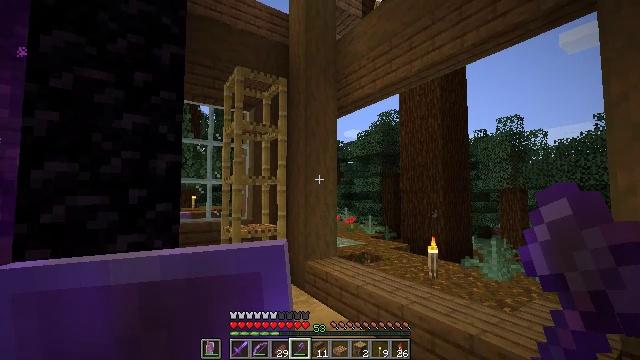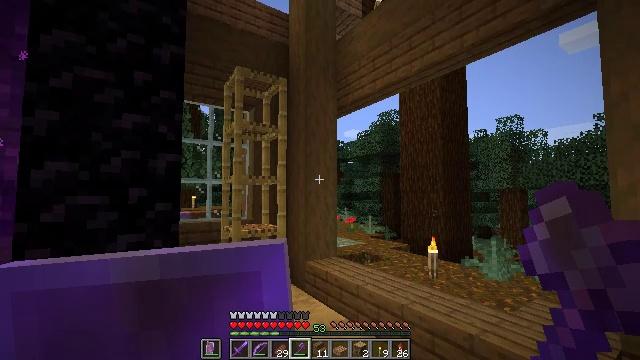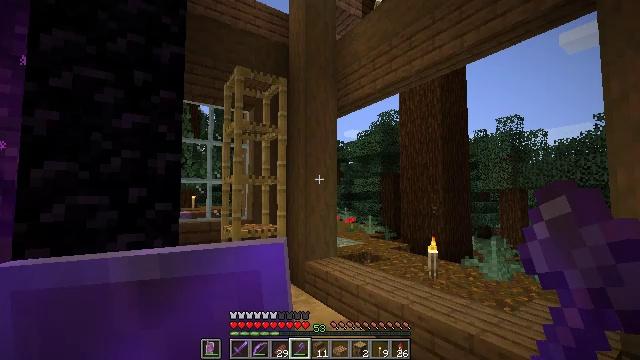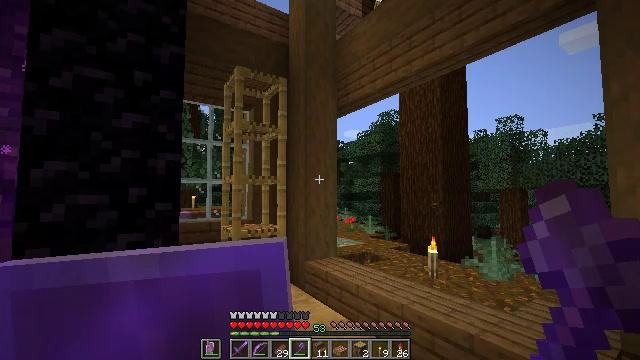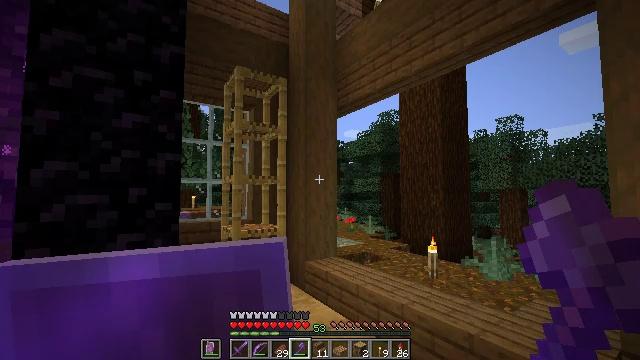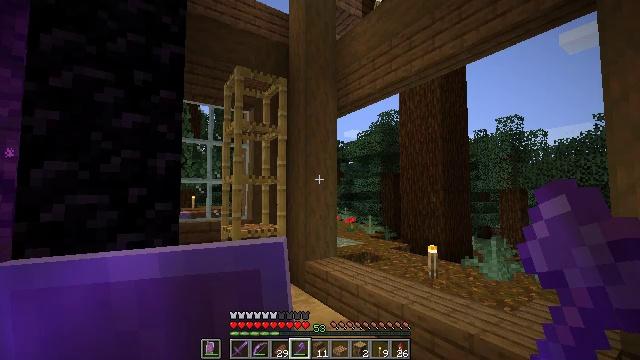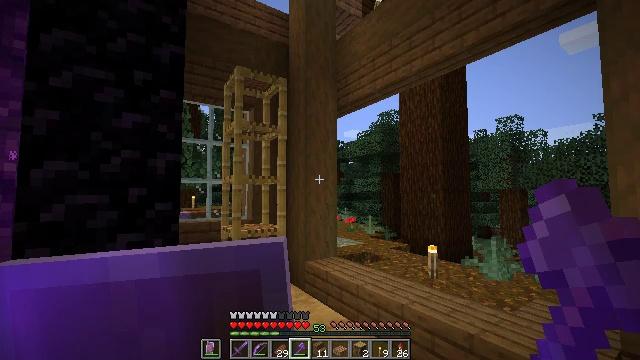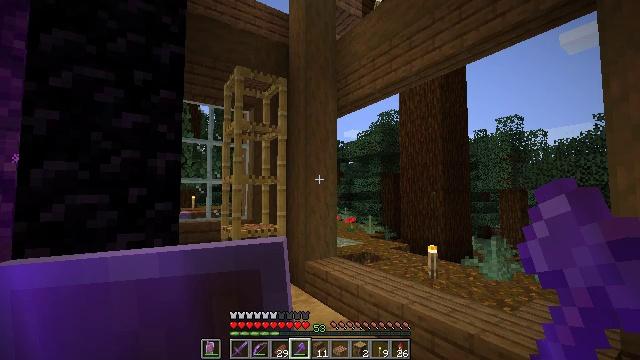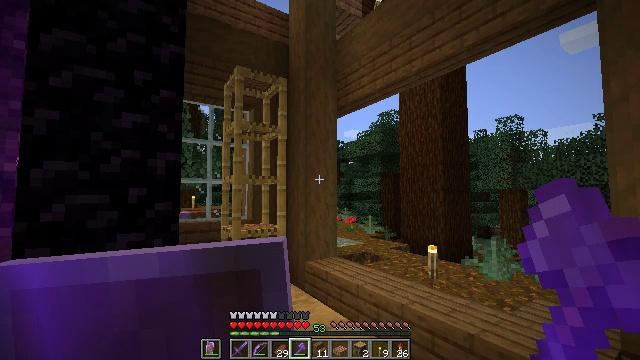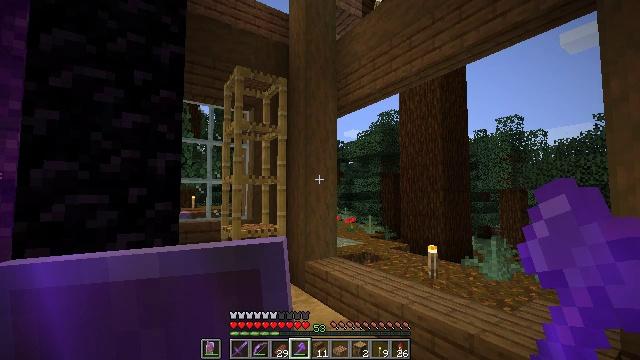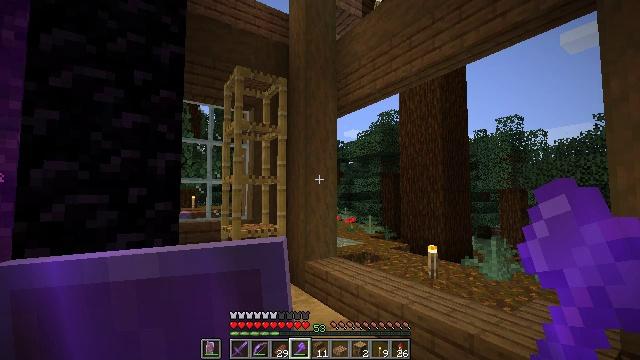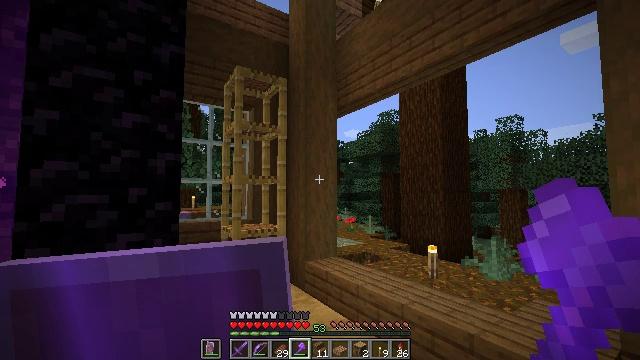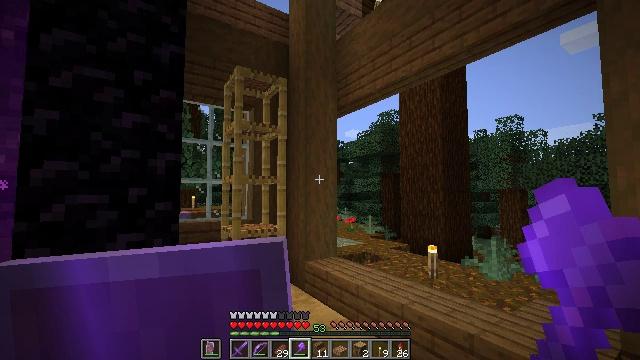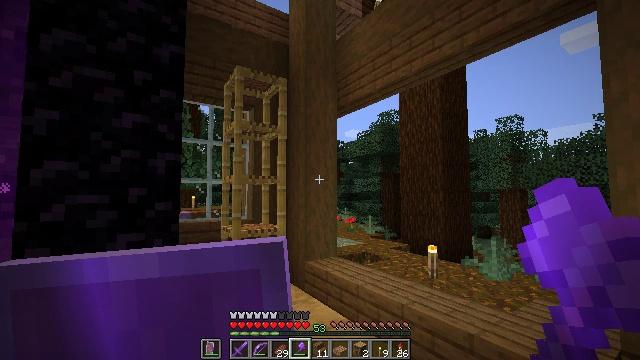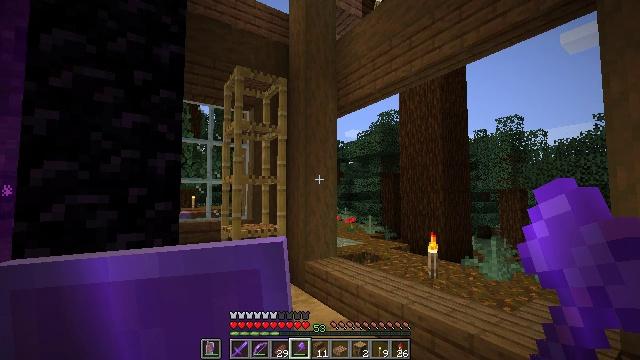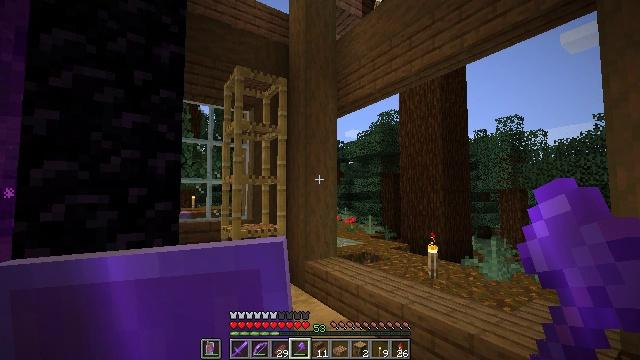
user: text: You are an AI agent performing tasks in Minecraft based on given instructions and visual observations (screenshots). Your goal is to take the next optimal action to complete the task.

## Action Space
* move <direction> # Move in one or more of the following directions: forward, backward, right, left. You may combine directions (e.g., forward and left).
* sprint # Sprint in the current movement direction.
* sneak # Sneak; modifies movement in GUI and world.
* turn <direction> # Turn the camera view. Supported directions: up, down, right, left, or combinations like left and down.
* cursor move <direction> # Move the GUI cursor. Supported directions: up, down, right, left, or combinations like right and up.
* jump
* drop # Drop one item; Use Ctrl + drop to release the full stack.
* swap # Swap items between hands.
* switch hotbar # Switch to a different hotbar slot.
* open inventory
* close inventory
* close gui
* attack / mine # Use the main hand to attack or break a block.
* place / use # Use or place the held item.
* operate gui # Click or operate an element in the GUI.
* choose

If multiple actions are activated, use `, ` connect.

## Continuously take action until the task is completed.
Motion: motion action
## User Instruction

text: Collect scaffolding blocks.
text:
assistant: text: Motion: no_op
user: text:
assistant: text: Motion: no_op
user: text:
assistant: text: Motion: no_op
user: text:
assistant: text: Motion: no_op
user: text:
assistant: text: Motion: no_op
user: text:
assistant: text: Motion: no_op
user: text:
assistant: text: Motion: no_op
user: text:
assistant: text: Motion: no_op
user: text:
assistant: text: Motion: no_op
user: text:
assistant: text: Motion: no_op
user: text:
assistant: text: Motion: no_op
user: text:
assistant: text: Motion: no_op
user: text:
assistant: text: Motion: no_op
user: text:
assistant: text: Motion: no_op
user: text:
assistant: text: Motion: no_op
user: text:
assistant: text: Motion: no_op
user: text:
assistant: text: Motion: no_op
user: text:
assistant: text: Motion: no_op
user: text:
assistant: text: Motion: no_op
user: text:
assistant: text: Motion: no_op
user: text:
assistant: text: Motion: no_op
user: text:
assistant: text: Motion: no_op
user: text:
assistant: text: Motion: no_op
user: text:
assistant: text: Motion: no_op
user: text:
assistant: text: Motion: no_op
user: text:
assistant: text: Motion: no_op
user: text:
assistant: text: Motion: no_op
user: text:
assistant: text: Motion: no_op
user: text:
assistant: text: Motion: no_op
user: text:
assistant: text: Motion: no_op